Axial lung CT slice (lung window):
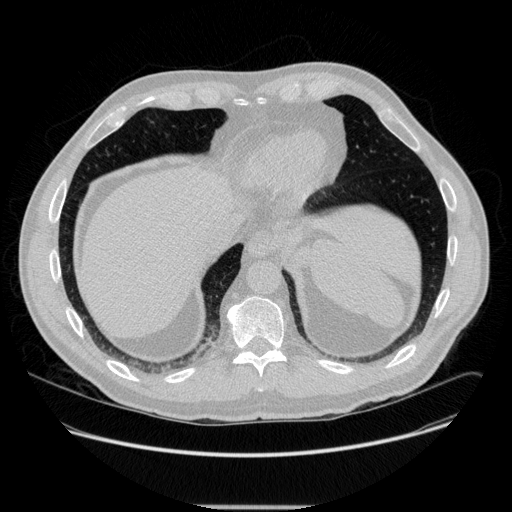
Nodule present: no